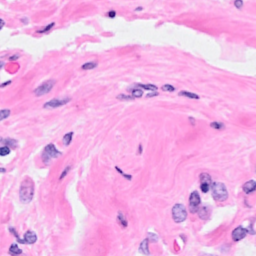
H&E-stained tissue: Breast